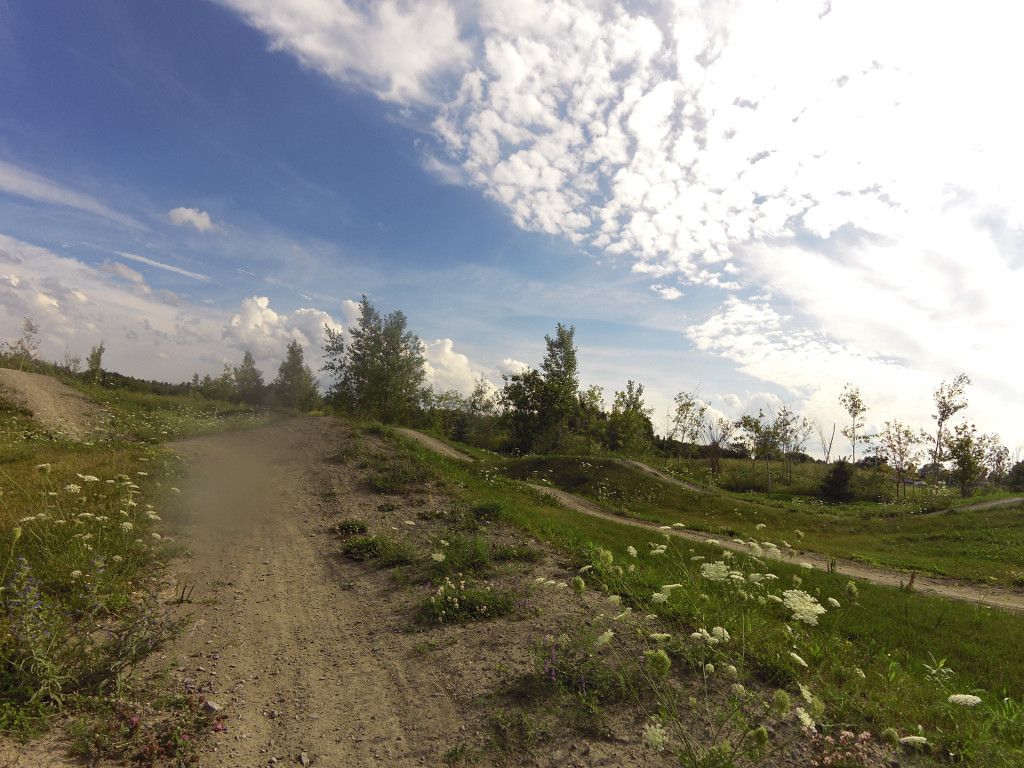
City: ottawa-gatineau